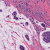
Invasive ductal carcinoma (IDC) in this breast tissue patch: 1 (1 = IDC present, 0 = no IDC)